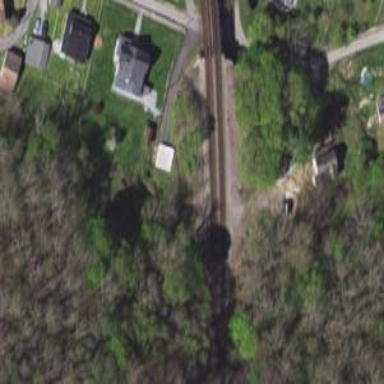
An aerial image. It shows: Railway track.